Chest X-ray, PA view. Patient: 42 years old, sex M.
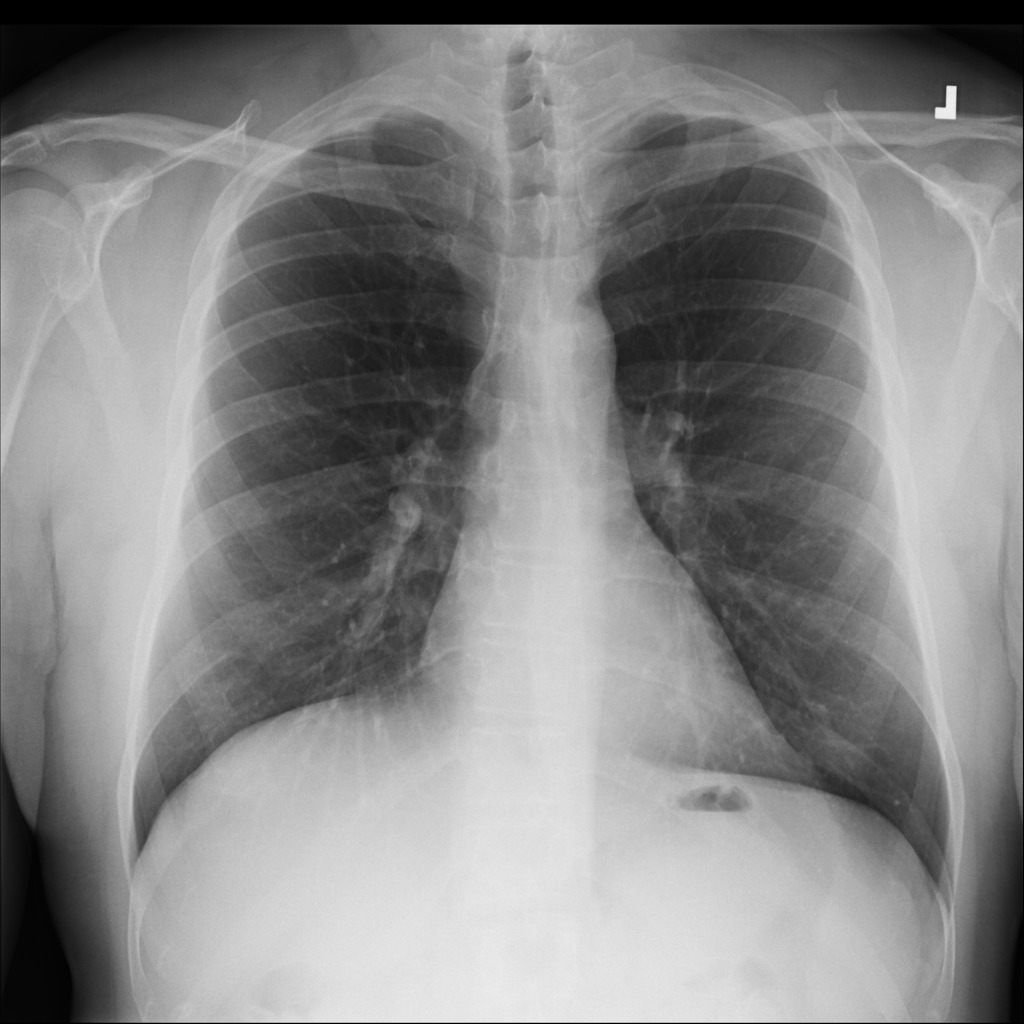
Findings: Infiltration